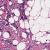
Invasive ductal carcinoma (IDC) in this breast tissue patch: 1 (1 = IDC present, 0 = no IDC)